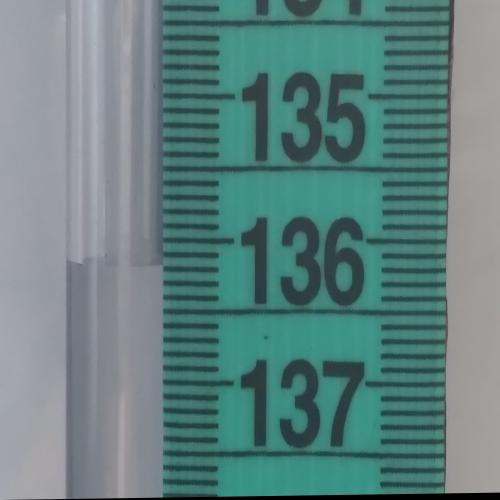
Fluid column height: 136.2 cm